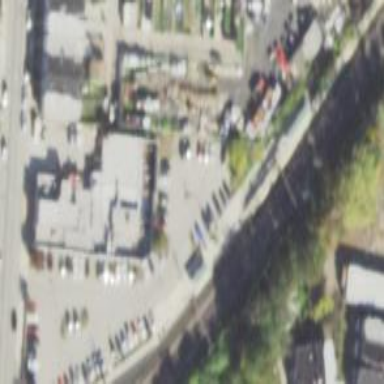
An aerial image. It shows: Parking area.